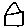
Label: house